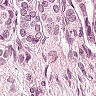
Metastatic tissue present: yes